Question: I use IntelliJ 14, and I haven't found a way how I can change the color of the line highlight in the editor, where the cursor is located.
Also, searched the net, didn't find anything useful.
Look how awful it looks with my customized color scheme.

Can anyone help?
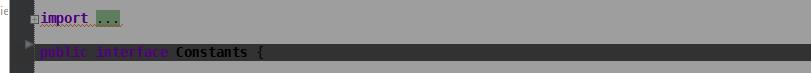
Answer: You can change that in . The exact entry you must change is (which is perhaps the reason you could not find it because everyone would expect this to be named something like line highlight :)).